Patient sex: F
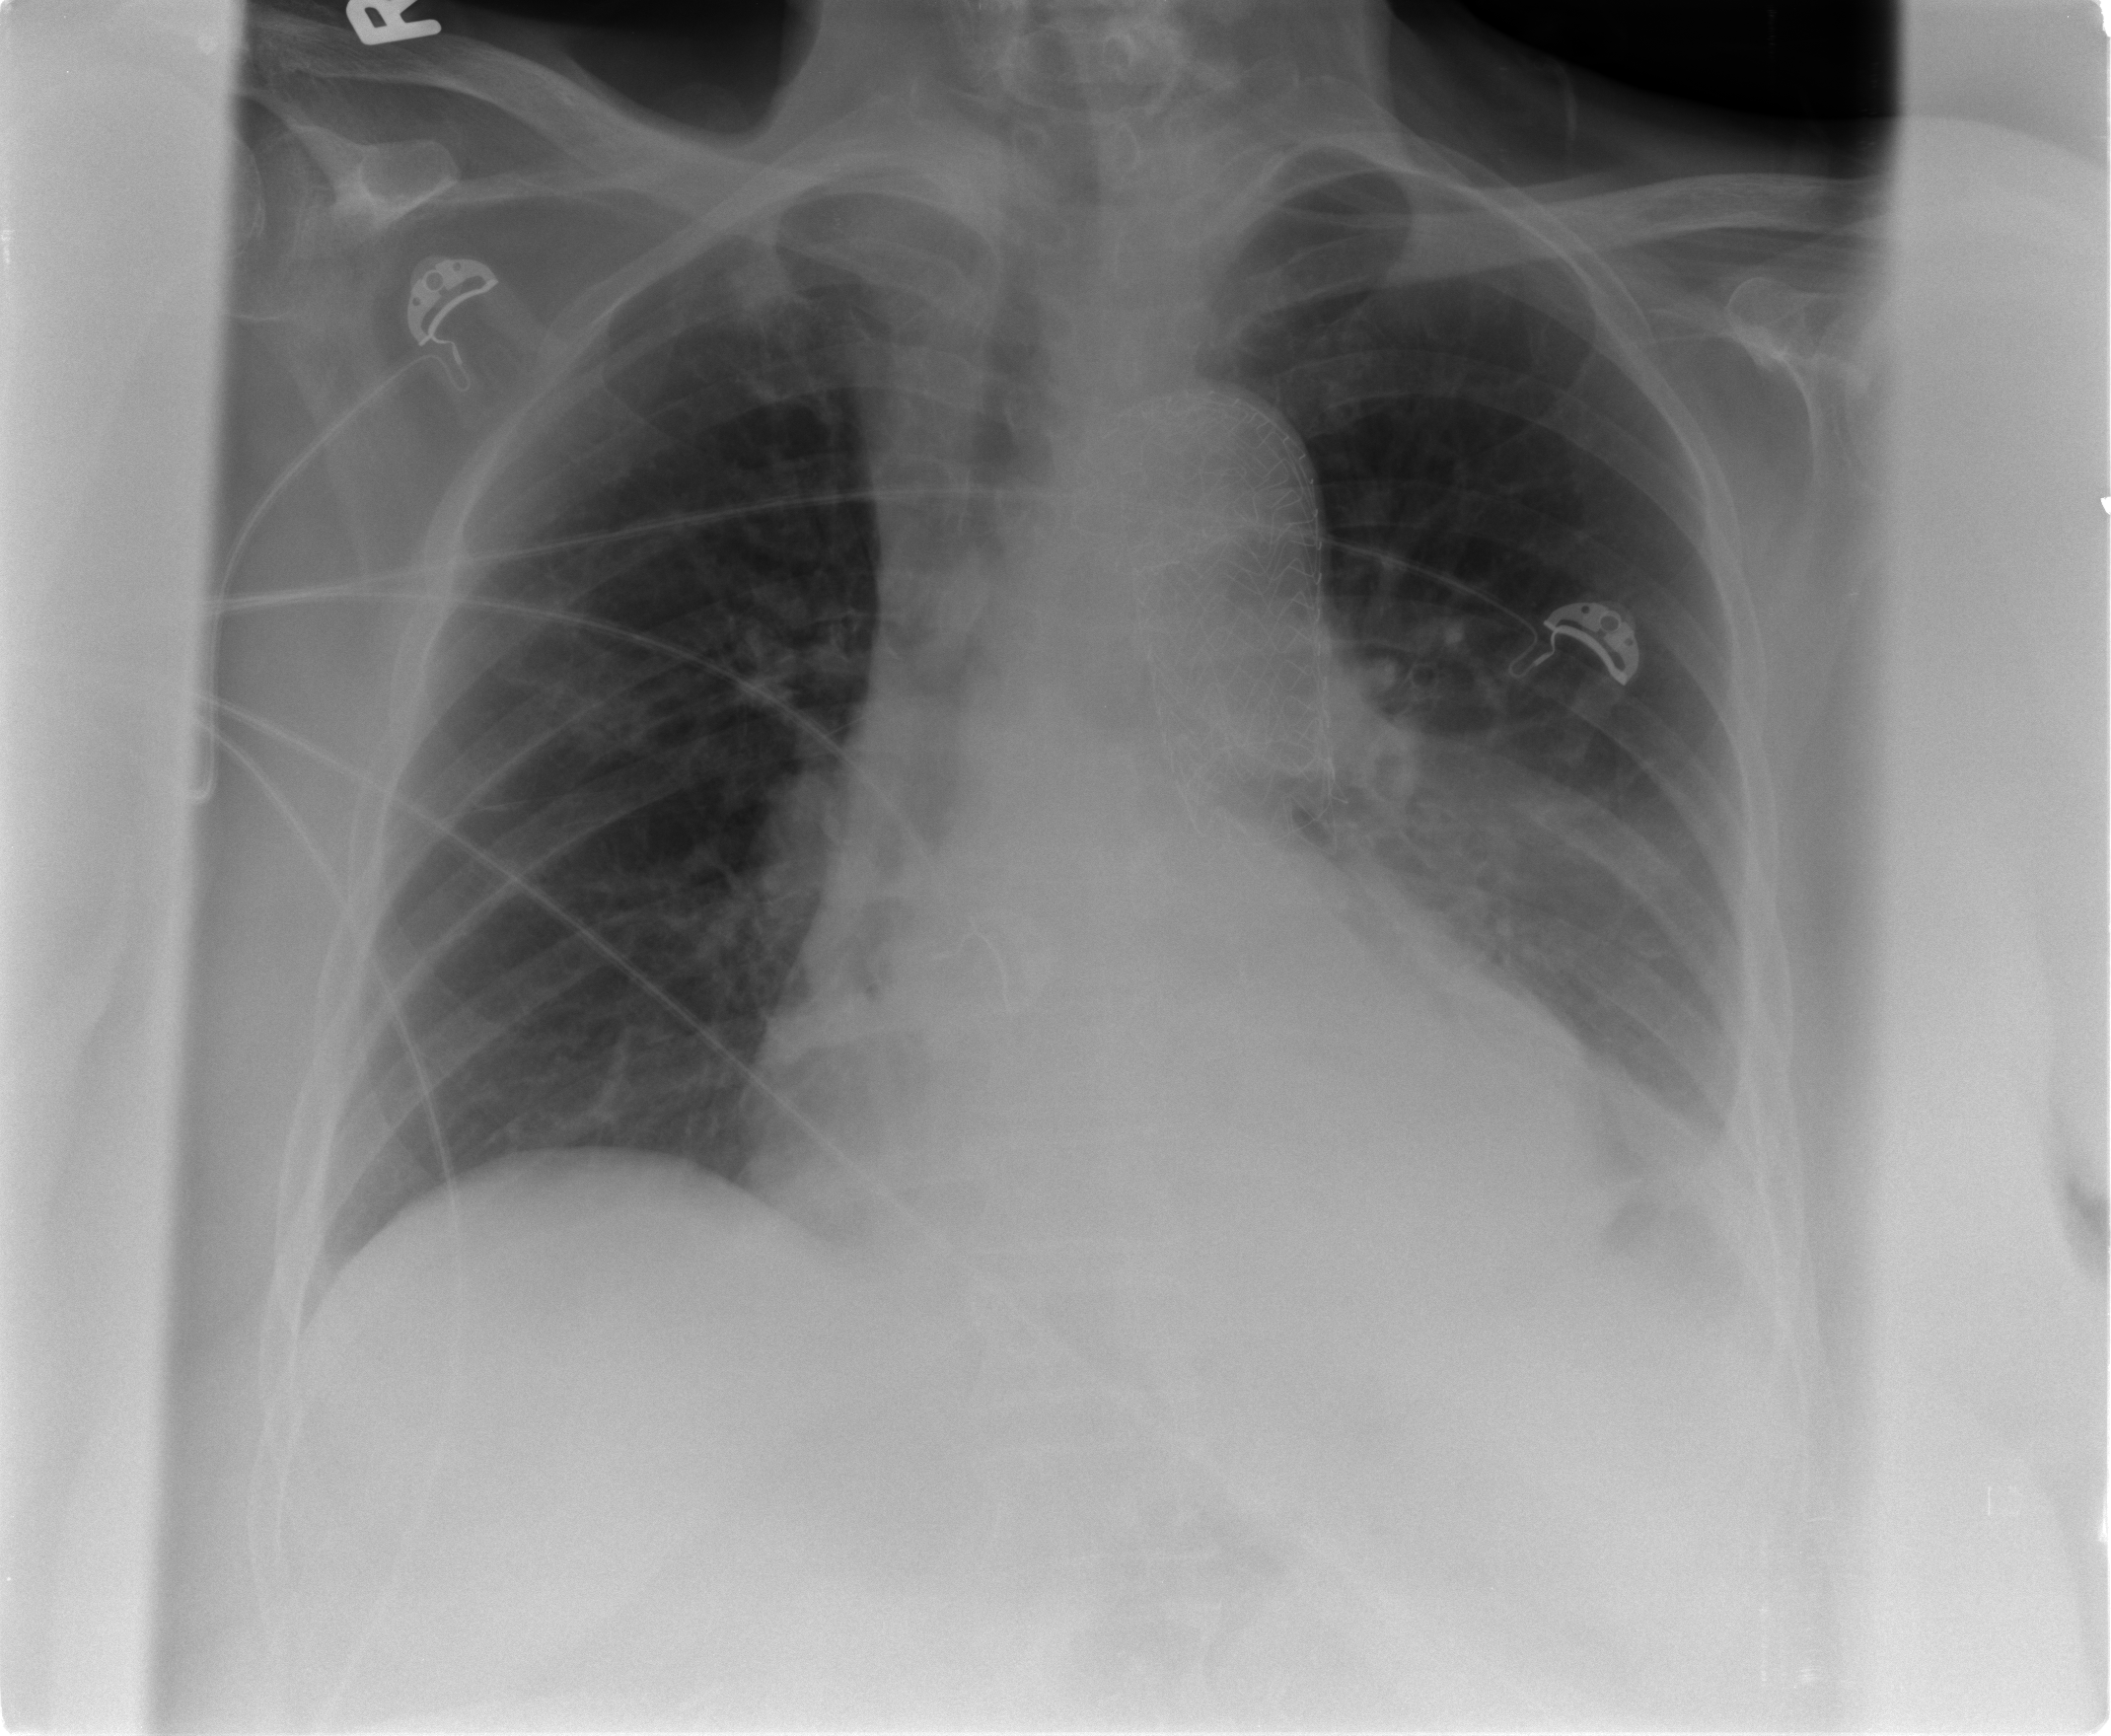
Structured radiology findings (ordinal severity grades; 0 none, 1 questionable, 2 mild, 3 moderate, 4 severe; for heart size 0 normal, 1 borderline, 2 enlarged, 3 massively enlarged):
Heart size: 1
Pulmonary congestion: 0
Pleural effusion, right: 0
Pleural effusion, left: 2
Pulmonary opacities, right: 0
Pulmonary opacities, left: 1
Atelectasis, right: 0
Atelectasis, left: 2